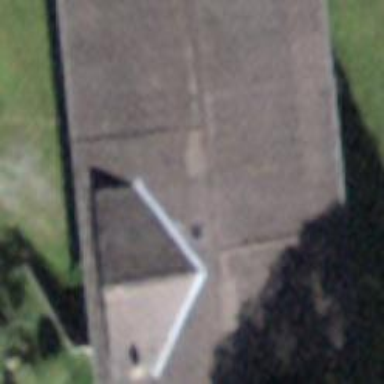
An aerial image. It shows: Farm building.